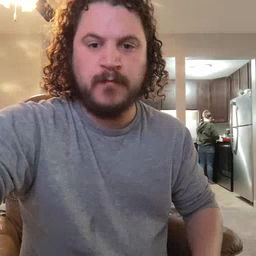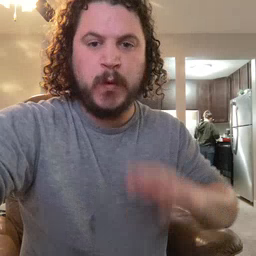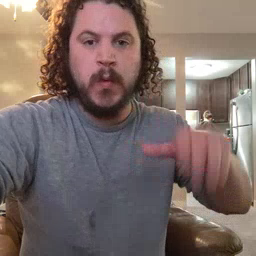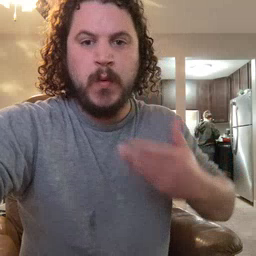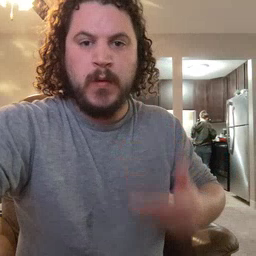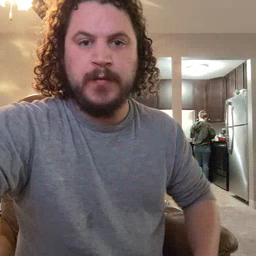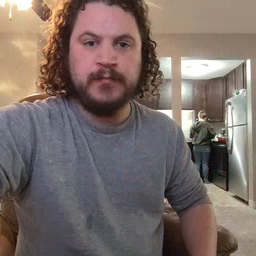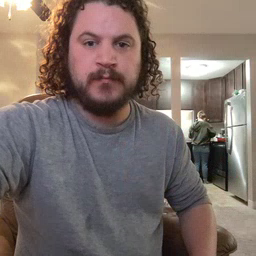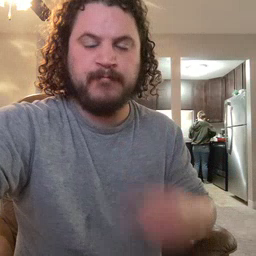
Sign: all